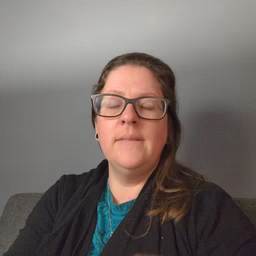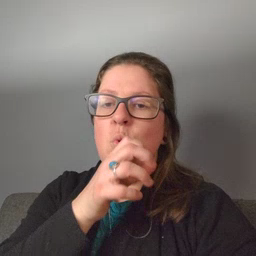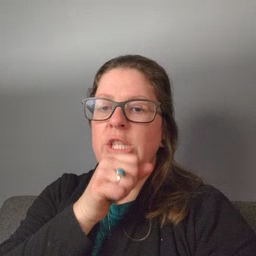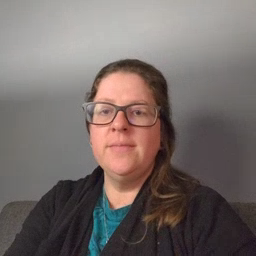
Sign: orange